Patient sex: M
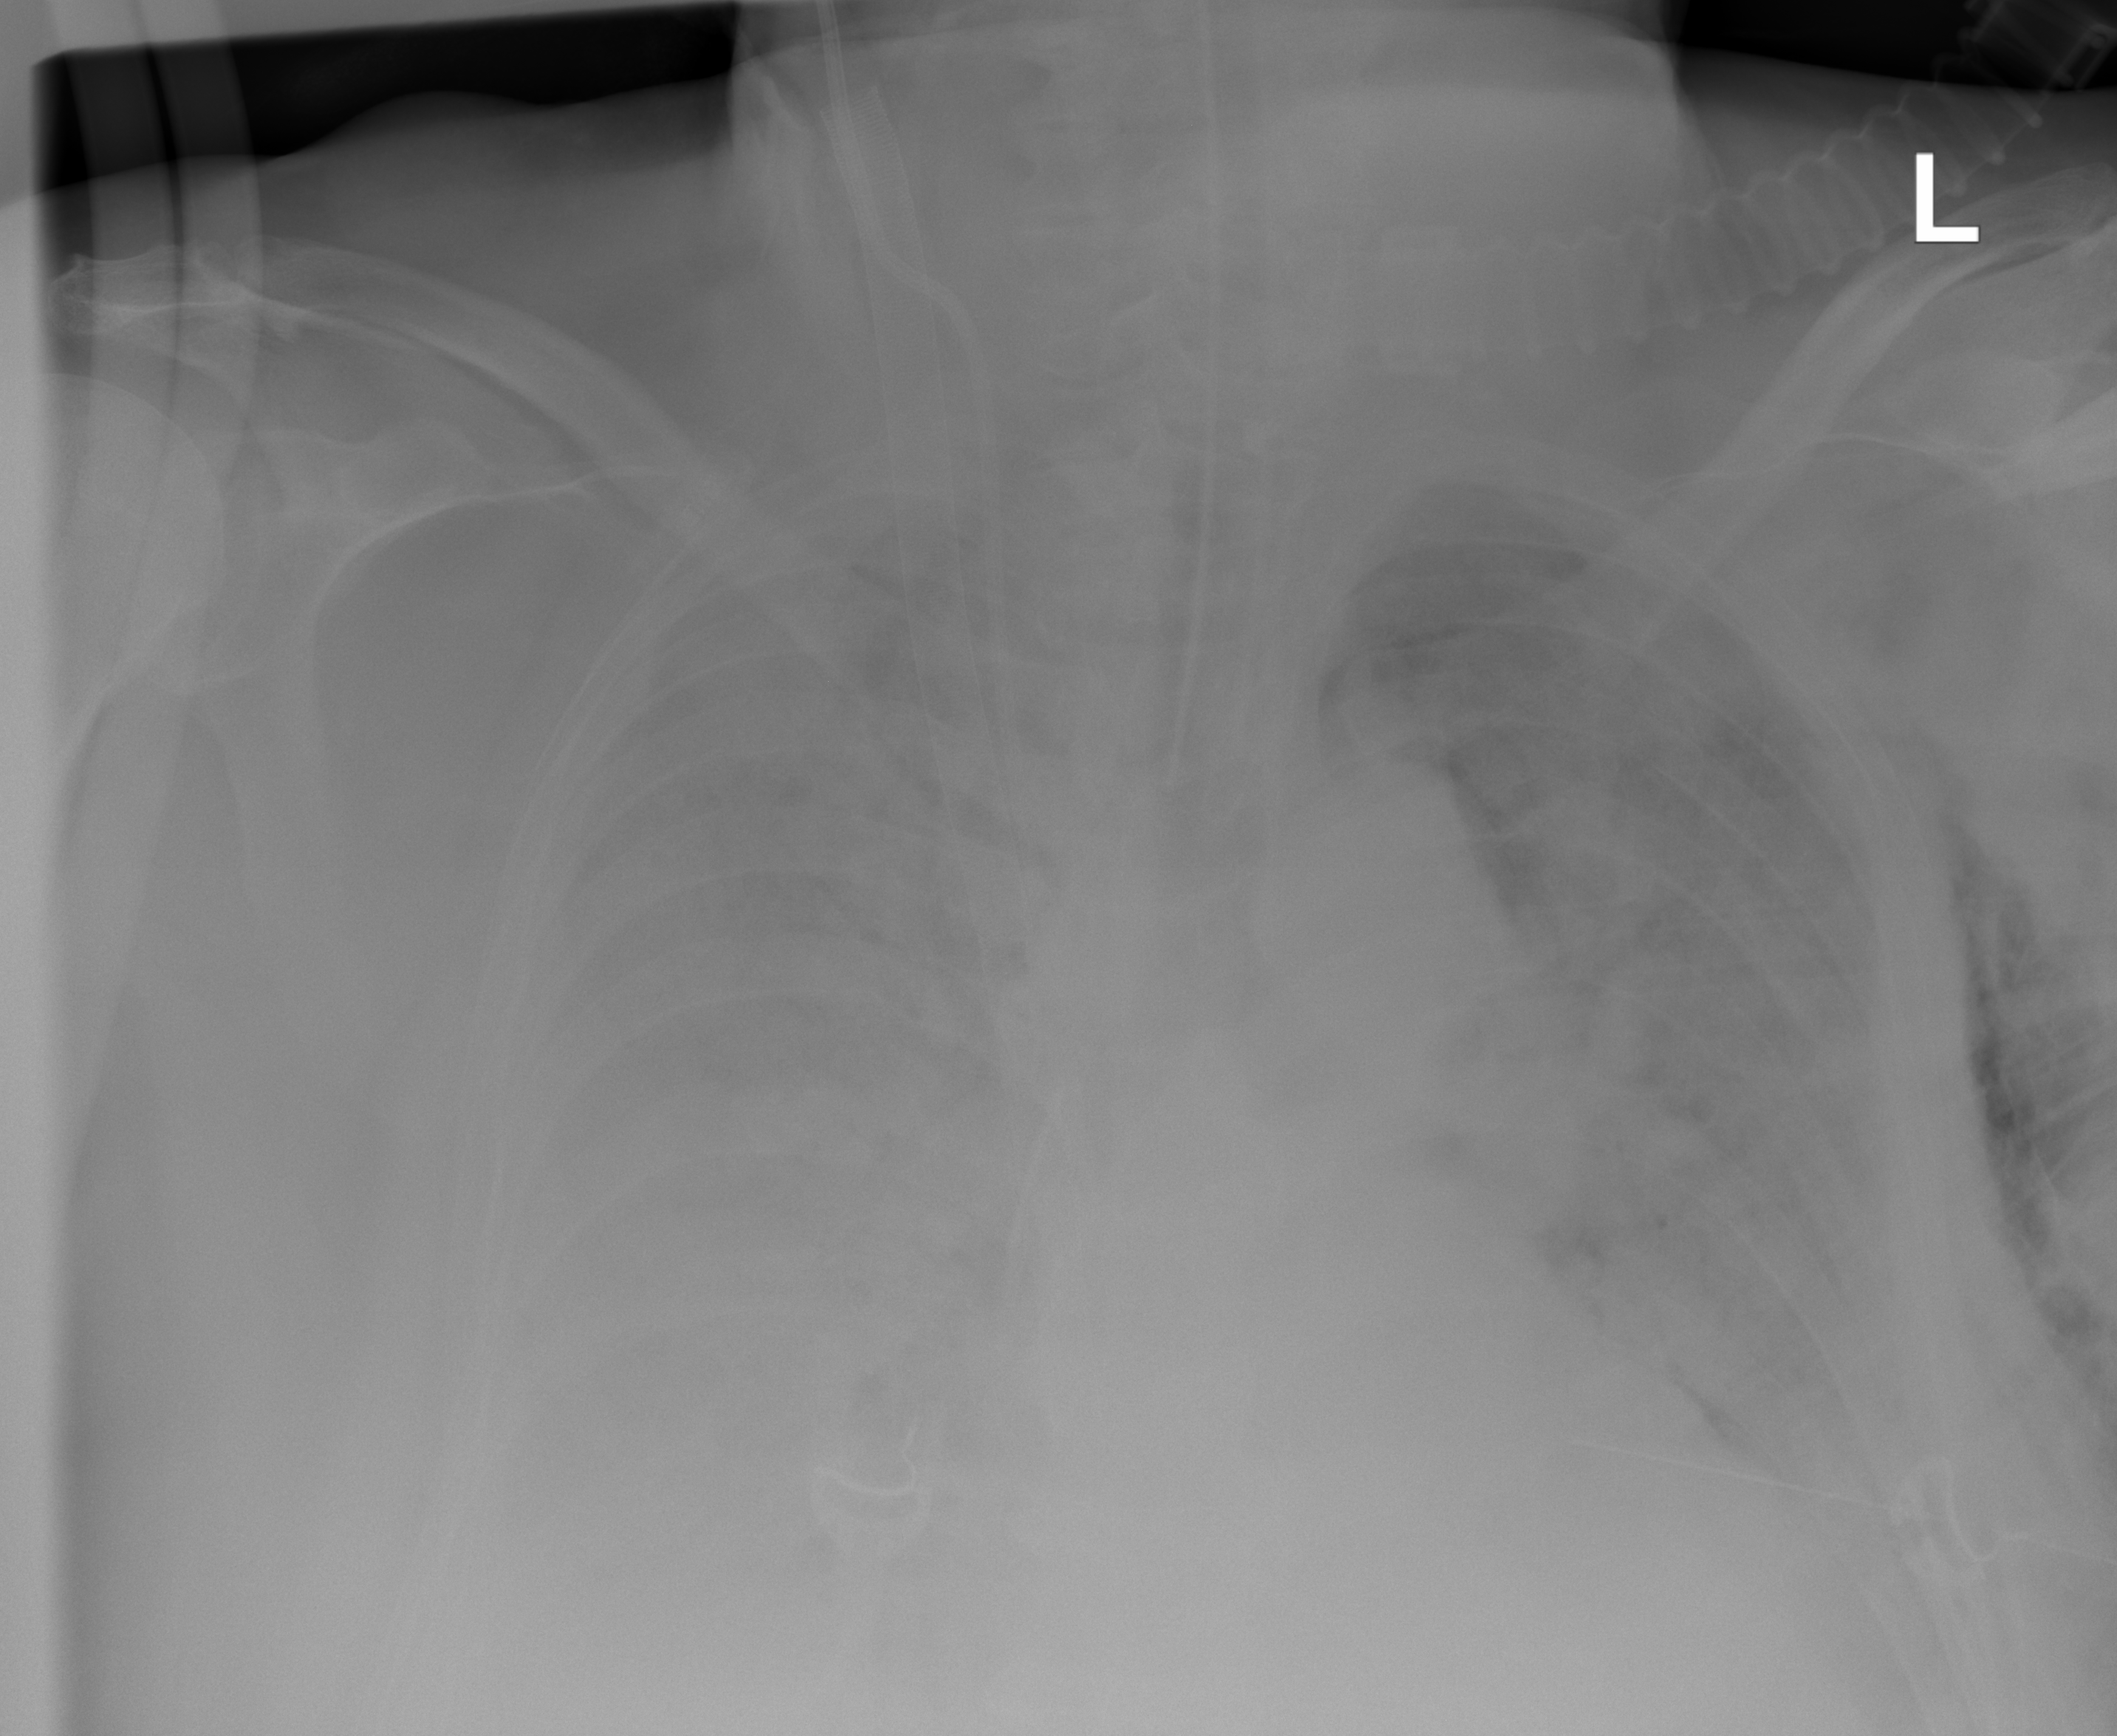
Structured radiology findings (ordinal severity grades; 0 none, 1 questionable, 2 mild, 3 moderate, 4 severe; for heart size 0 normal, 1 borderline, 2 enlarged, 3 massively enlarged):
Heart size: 0
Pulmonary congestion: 0
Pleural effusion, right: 2
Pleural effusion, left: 0
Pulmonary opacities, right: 3
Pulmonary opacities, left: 2
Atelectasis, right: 0
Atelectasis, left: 0